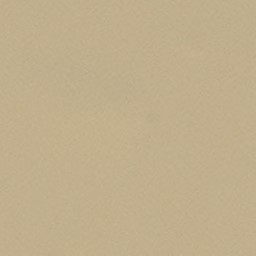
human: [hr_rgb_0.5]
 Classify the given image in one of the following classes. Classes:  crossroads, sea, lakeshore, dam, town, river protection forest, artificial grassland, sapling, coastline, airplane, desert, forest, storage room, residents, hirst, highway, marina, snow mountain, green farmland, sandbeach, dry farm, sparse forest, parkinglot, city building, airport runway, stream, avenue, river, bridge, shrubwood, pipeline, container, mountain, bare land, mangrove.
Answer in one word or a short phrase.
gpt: desert